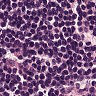
Metastatic tissue present: no